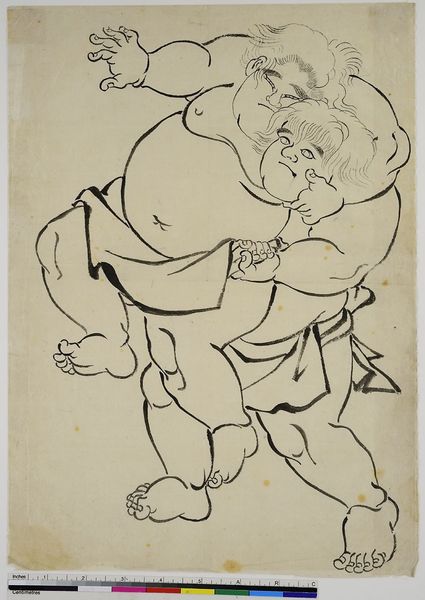
Künstler: Katsukawa Shun'ei
Standort: Hamburg
Institution: Museum für Kunst und Gewerbe Hamburg
Schlagwörter: mann, papier, tusche, zeit, skizzen, ringen, ringkampf, tuschzeichnung, pinselzeichnung, jugendlicher, edo, kampfsport, sum